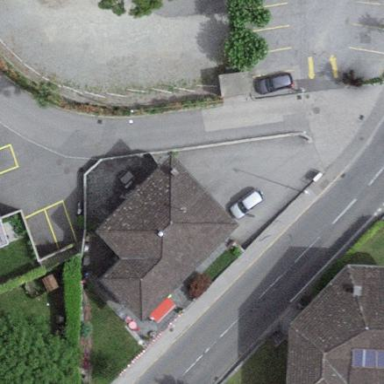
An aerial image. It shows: Detached building.